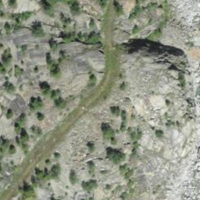
EUNIS habitat code: 48
Species observed at this site:
Setina aurita